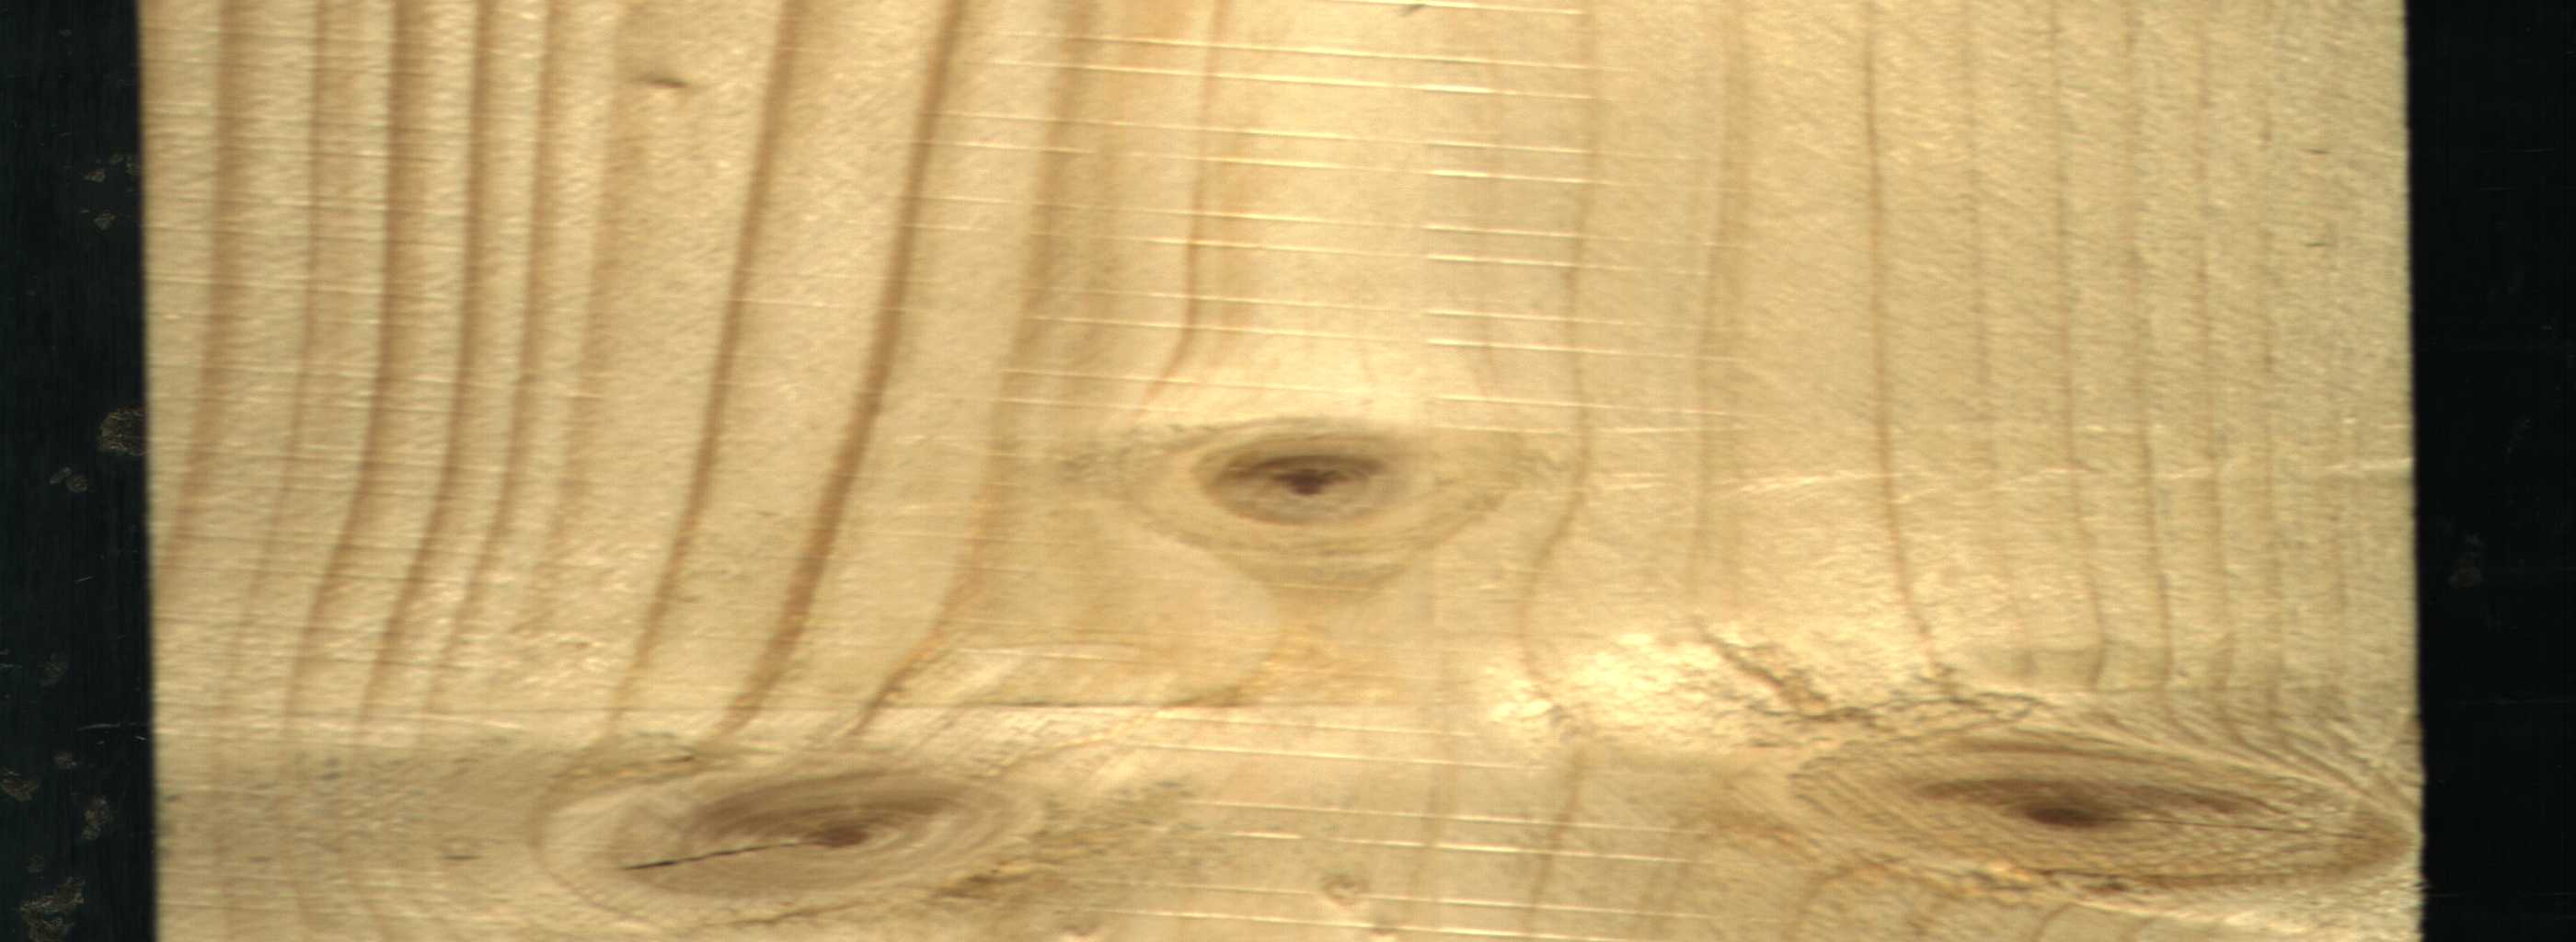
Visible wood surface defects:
knot_with_crack
knot_with_crack
Live_Knot